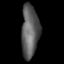
Tissue: lung
Cell type: Endothelial cells
Senescence score: 0.5825
Nuclear area (px): 907
Mean DAPI intensity: 93.495